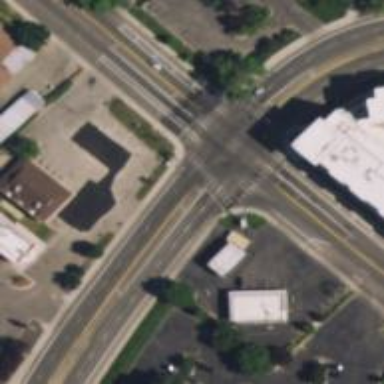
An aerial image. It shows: Crossing road.